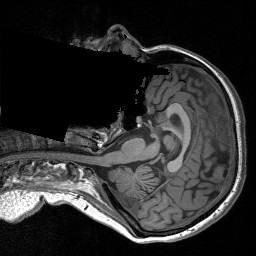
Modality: T1w
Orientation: axial